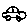
Label: car